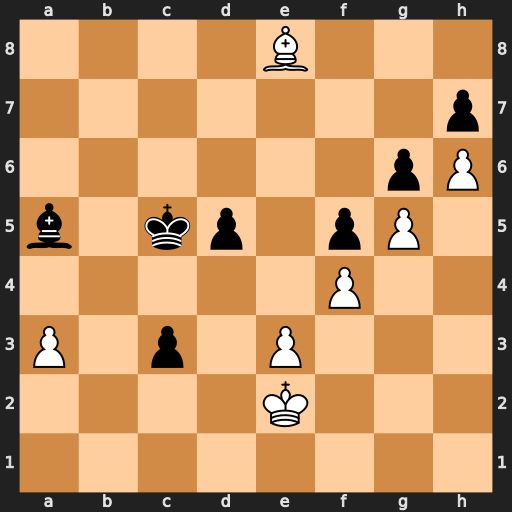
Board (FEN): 4B3/7p/6pP/b1kp1pP1/5P2/P1p1P3/4K3/8
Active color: w
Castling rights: -
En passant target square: -
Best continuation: Kd3 c2 Kxc2